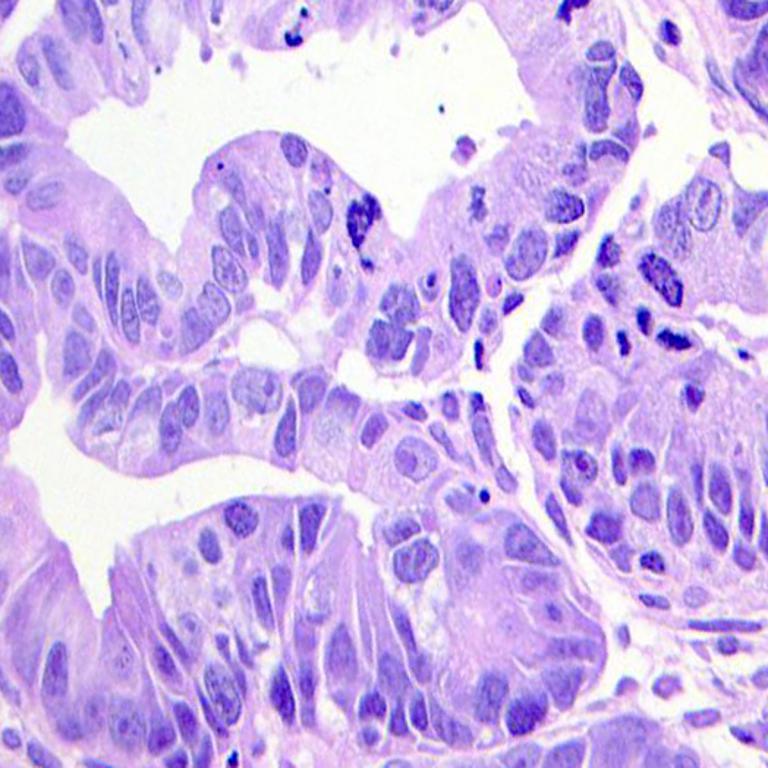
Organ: colon
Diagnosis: adenocarcinomas